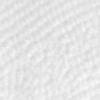
Label: no_change